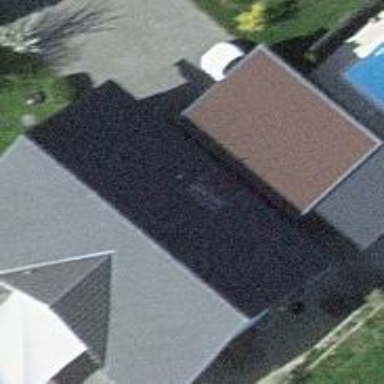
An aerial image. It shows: View of roof of building.